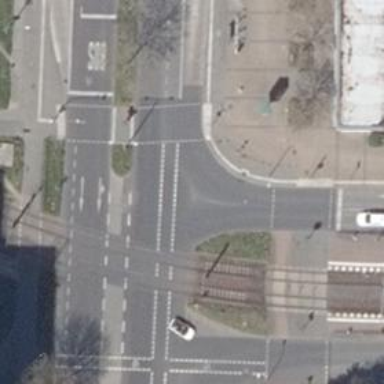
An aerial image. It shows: Crossing with traffic signals.